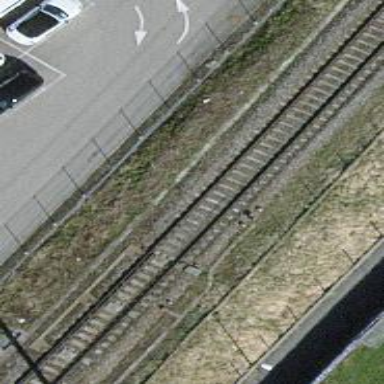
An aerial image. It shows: Railway track with contact lines for electrification.